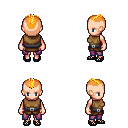
a pixel art fantasy rpg character, female body template, human, light skin, leather chest armor, magenta pants, light blonde short mohawk hairstyle, ghillies, four views (front, back, left, right), 2x2 character sprite sheet, small pixel art, hard edges, no anti-aliasing